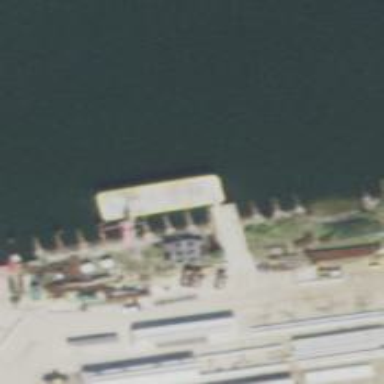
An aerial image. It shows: Man-made pier.